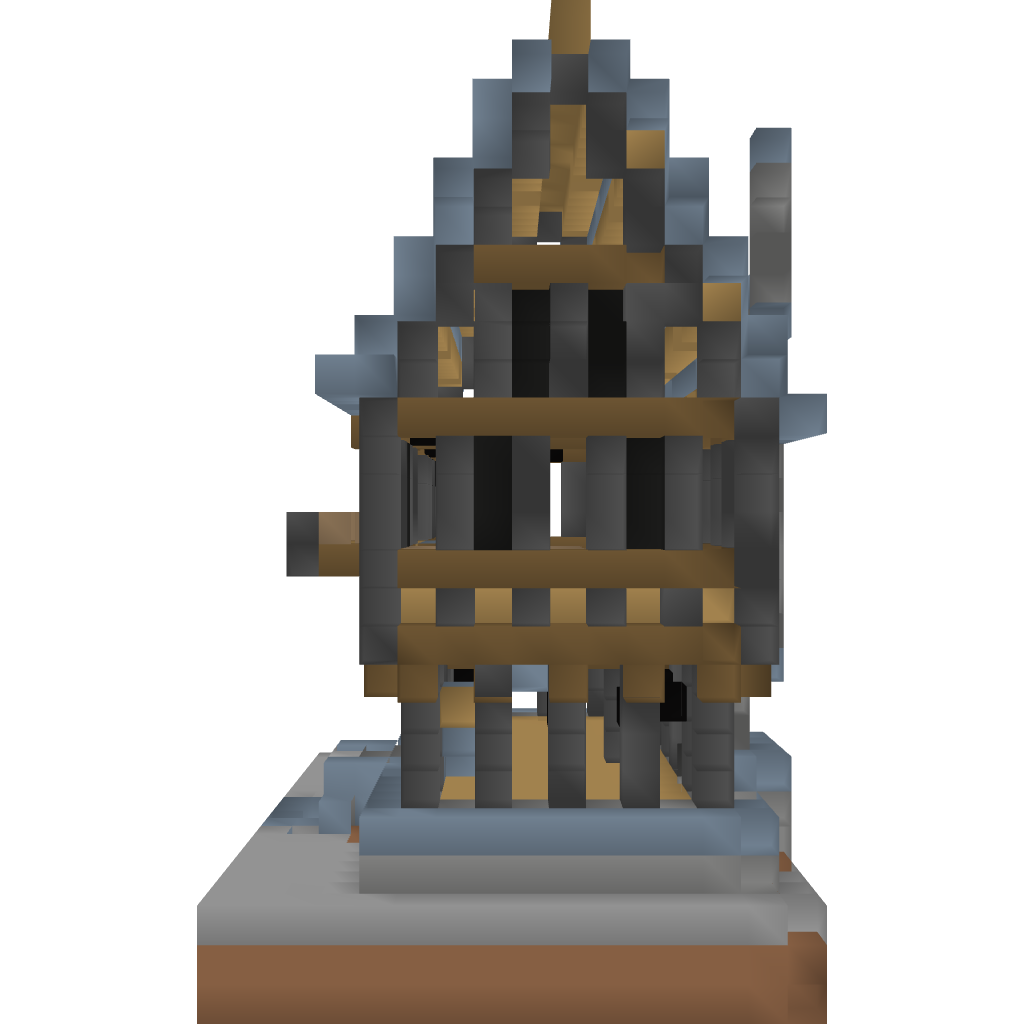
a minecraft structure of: Robin's Medieval House